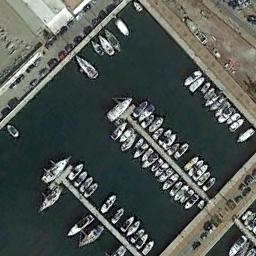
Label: harbor